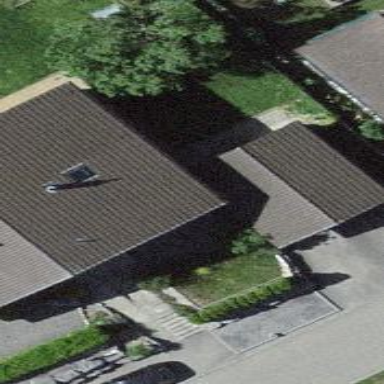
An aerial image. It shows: Garage building.